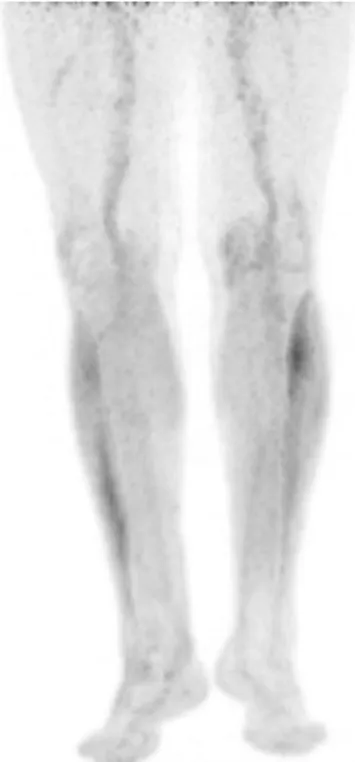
At 3 months after start of crizotinib treatment.
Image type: radiology (pet)